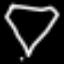
Label: diamond